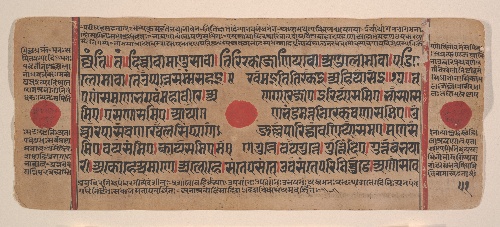
Date: 15th century
Object type: Folio
Classification: Paintings
Medium: Ink, opaque watercolor, and gold on paper
Culture: India (Gujarat)
Dimensions: 4 3/8 x 10 5/8 in. (11.1 x 27 cm)
Department: Asian Art
Credit line: Rogers Fund, 1955
Accession year: 1955
Repository: Metropolitan Museum of Art, New York, NY